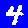
Digit: 4